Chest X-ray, PA view. Patient: 44 years old, sex F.
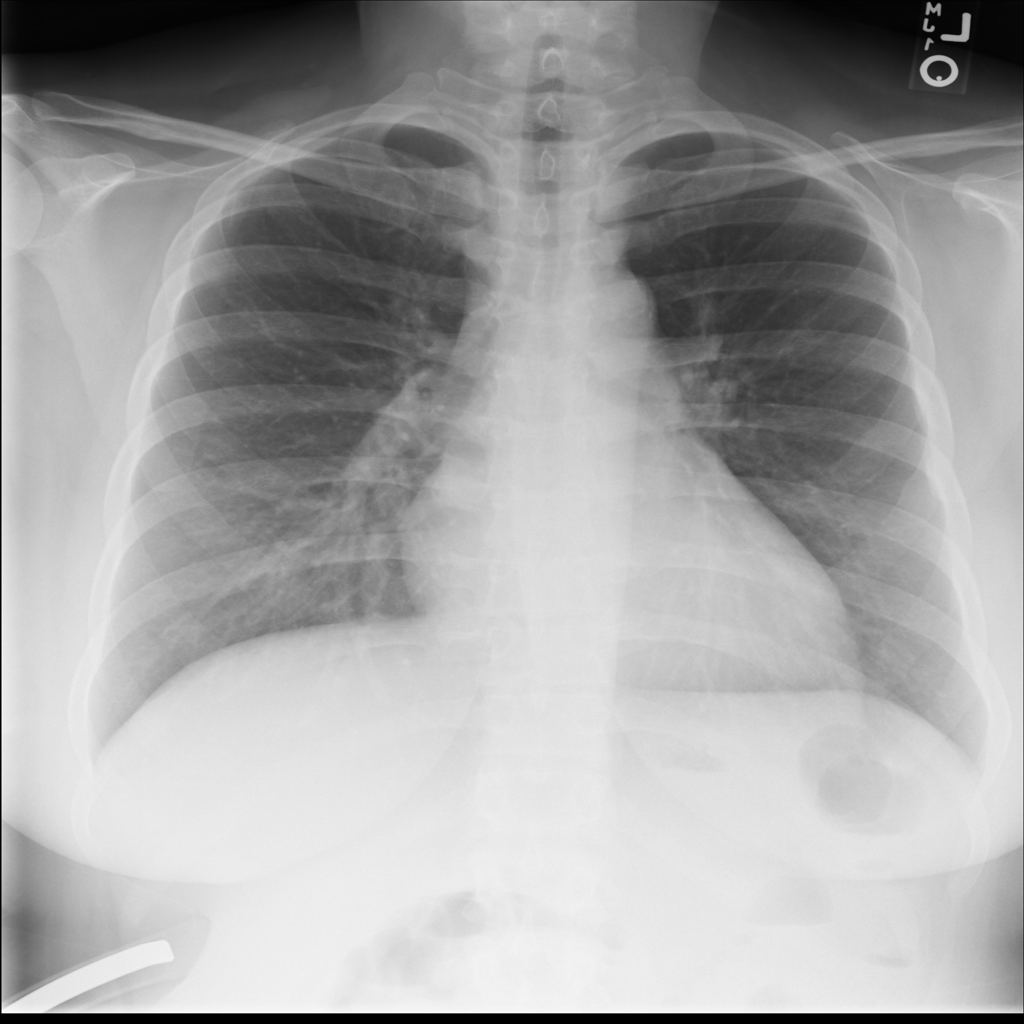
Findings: No Finding